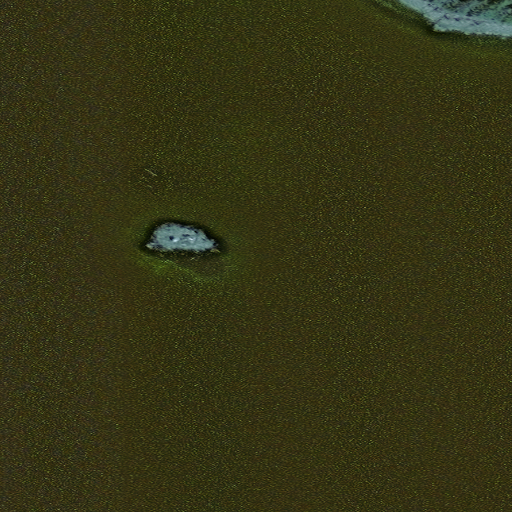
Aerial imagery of island in Alaska named McClellan Rock containing only unknown